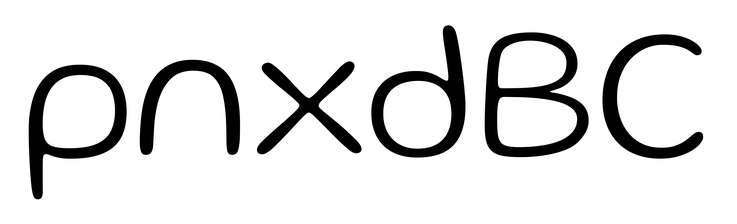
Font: Gluten_ExtraLight